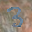
Label: 3